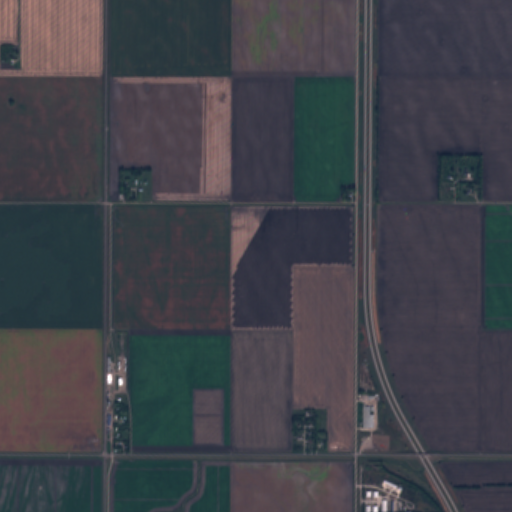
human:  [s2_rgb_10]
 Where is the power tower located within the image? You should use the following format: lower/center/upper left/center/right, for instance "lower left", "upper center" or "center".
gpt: The power tower is located in the upper right of the image.
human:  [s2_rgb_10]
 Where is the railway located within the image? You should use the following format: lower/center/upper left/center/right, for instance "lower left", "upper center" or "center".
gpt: The railway is located in the left of the image.
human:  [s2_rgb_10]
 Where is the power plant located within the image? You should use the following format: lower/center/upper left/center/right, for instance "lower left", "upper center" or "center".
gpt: There is no power plant in the image.